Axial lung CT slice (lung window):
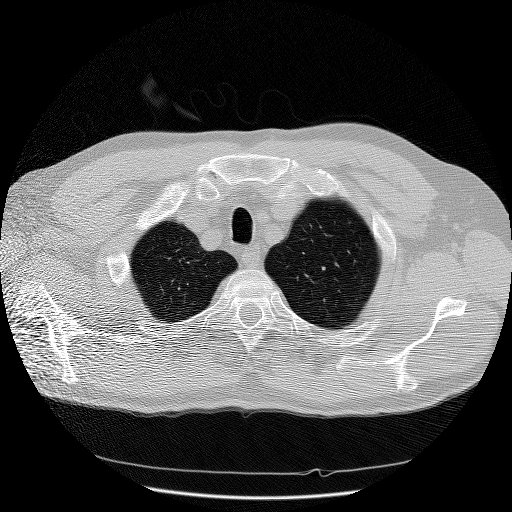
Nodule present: no